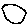
Label: moon